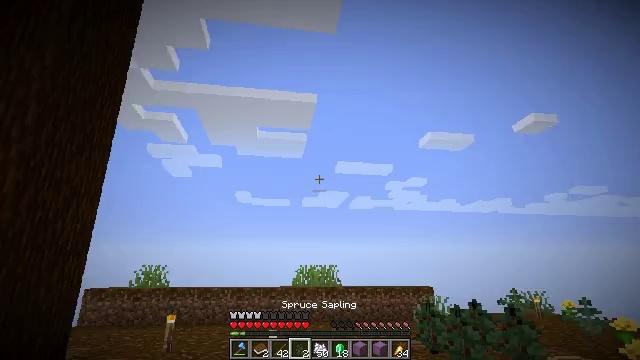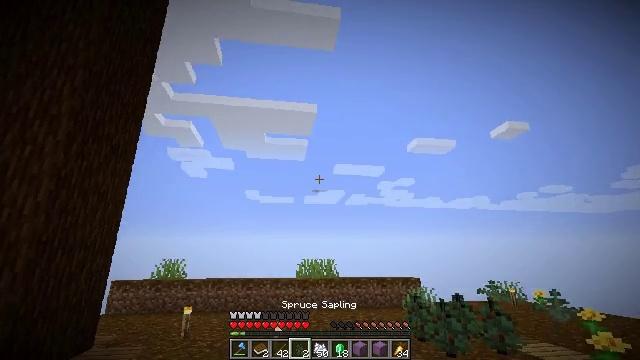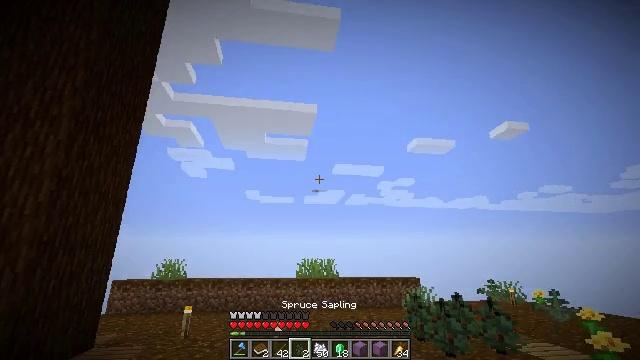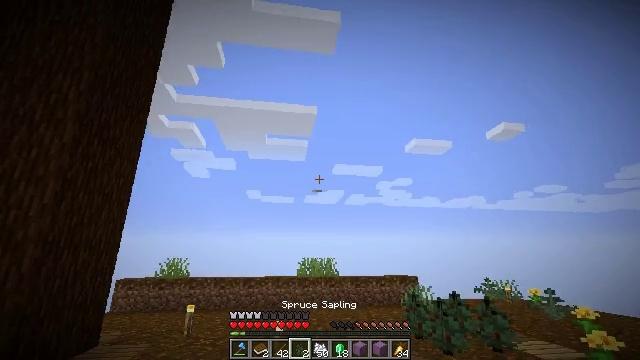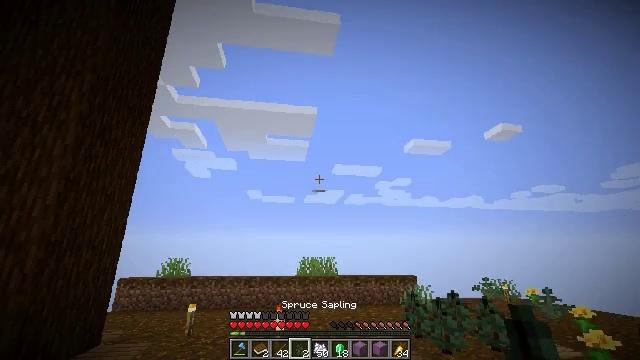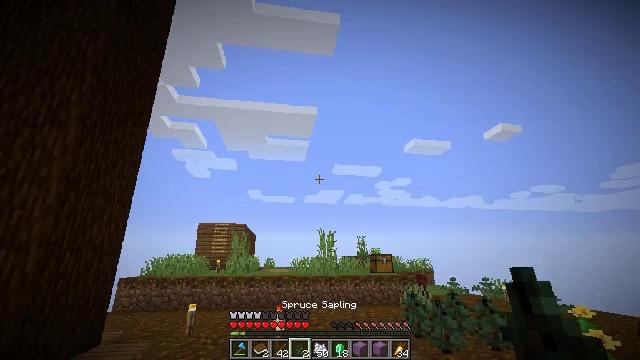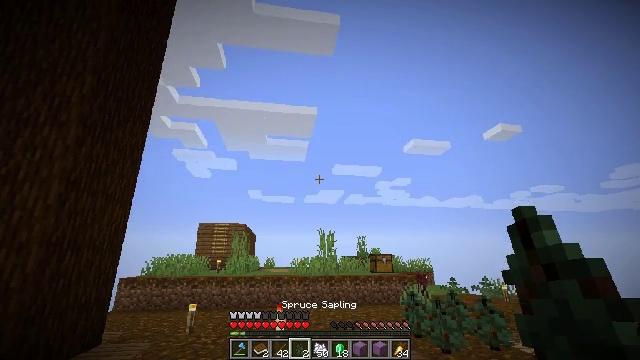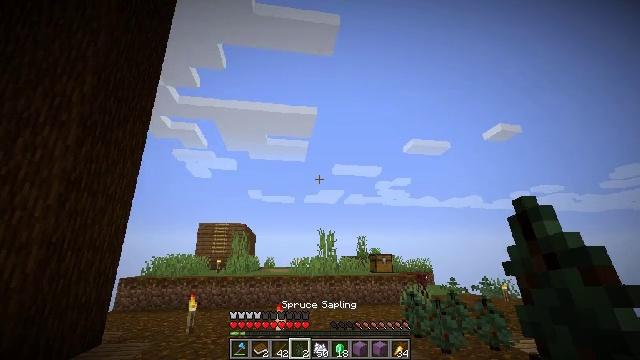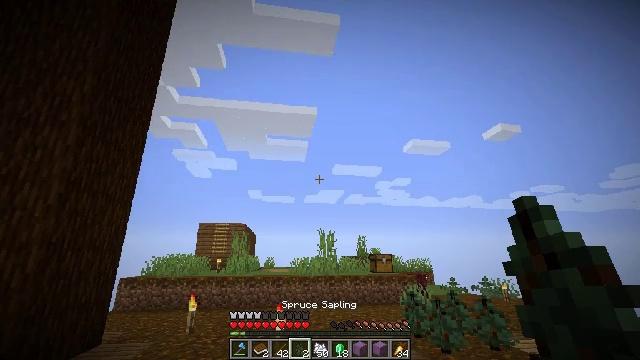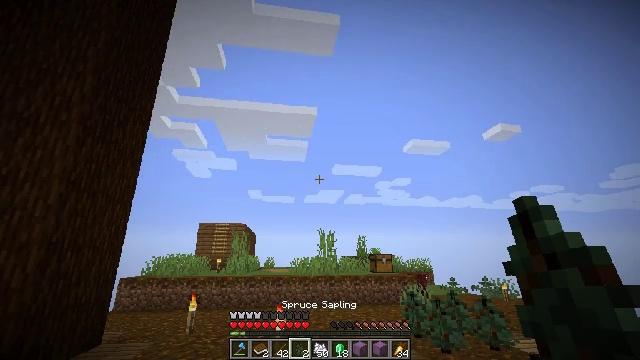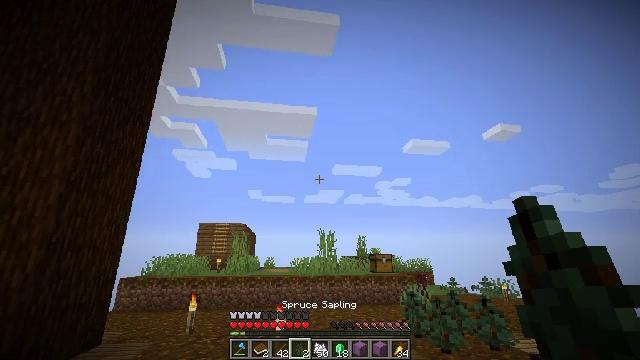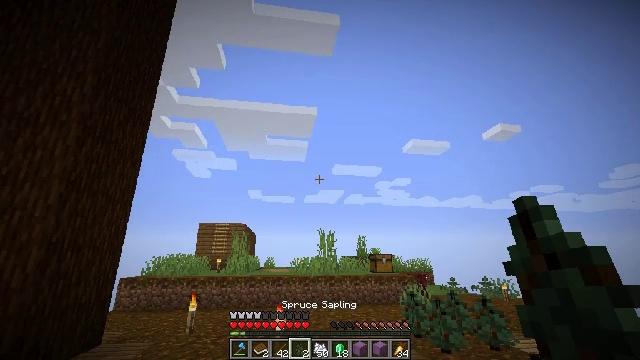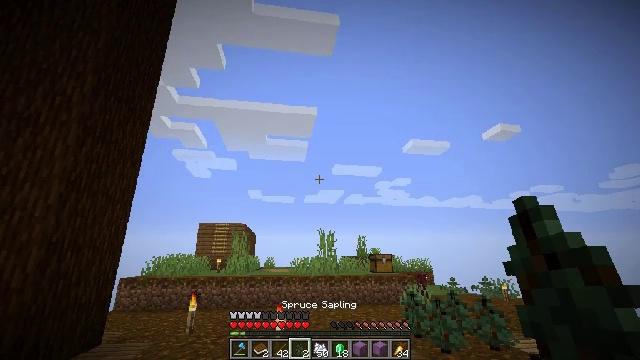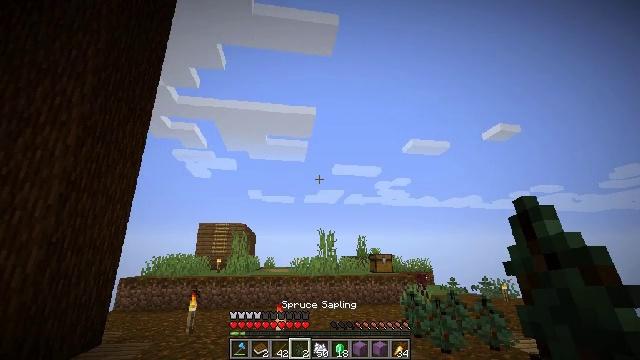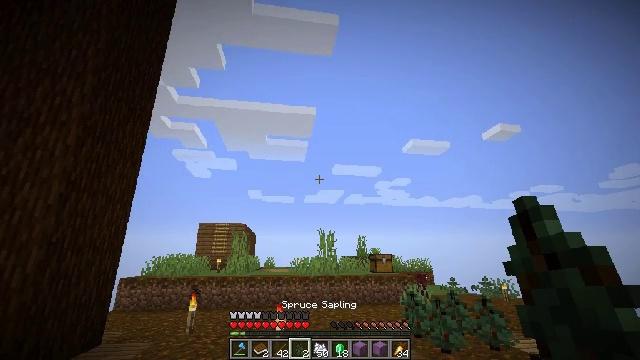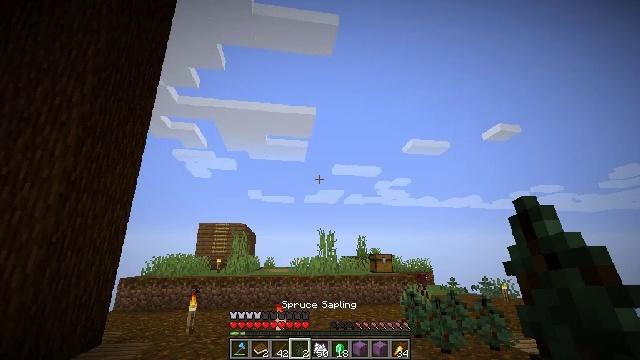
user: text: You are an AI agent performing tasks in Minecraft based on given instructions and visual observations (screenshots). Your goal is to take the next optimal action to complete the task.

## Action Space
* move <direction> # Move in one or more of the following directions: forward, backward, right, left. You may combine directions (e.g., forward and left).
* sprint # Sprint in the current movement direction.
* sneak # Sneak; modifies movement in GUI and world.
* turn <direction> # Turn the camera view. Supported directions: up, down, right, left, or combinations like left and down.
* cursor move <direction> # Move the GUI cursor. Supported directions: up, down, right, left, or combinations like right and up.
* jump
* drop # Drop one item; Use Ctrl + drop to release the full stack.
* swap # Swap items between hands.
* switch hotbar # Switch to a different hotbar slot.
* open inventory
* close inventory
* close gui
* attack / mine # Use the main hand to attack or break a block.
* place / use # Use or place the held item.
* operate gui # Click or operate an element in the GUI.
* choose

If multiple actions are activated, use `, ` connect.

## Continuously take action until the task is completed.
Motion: motion action
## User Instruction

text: Open your inventory and craft spruce planks with spruce logs.
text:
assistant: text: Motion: attack / mine
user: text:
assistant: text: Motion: attack / mine
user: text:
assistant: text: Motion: attack / mine
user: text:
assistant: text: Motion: turn down, attack / mine
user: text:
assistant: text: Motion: turn down, attack / mine
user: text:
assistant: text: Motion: turn down, attack / mine
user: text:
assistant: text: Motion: attack / mine
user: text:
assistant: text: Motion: turn right and down, attack / mine
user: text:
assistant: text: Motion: turn right and down, attack / mine
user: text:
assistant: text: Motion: turn right and down, attack / mine
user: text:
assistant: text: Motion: turn right and down, attack / mine
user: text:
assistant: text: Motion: attack / mine
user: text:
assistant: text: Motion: attack / mine
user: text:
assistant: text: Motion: turn right and down, attack / mine
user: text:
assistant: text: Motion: turn right and down, attack / mine
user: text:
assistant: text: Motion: turn right and down, attack / mine
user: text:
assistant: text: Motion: attack / mine
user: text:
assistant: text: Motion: attack / mine
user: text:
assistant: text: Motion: attack / mine
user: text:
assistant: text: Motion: attack / mine
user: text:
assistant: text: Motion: turn down, attack / mine
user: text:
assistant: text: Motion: turn down, attack / mine
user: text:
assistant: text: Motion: turn left and down, attack / mine
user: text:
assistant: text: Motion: turn right and down, attack / mine
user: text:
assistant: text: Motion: turn right, attack / mine
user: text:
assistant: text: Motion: turn right and up, attack / mine
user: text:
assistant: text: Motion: turn left and up, attack / mine
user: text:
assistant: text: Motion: turn left and up, attack / mine
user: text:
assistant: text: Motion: attack / mine
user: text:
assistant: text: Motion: attack / mine